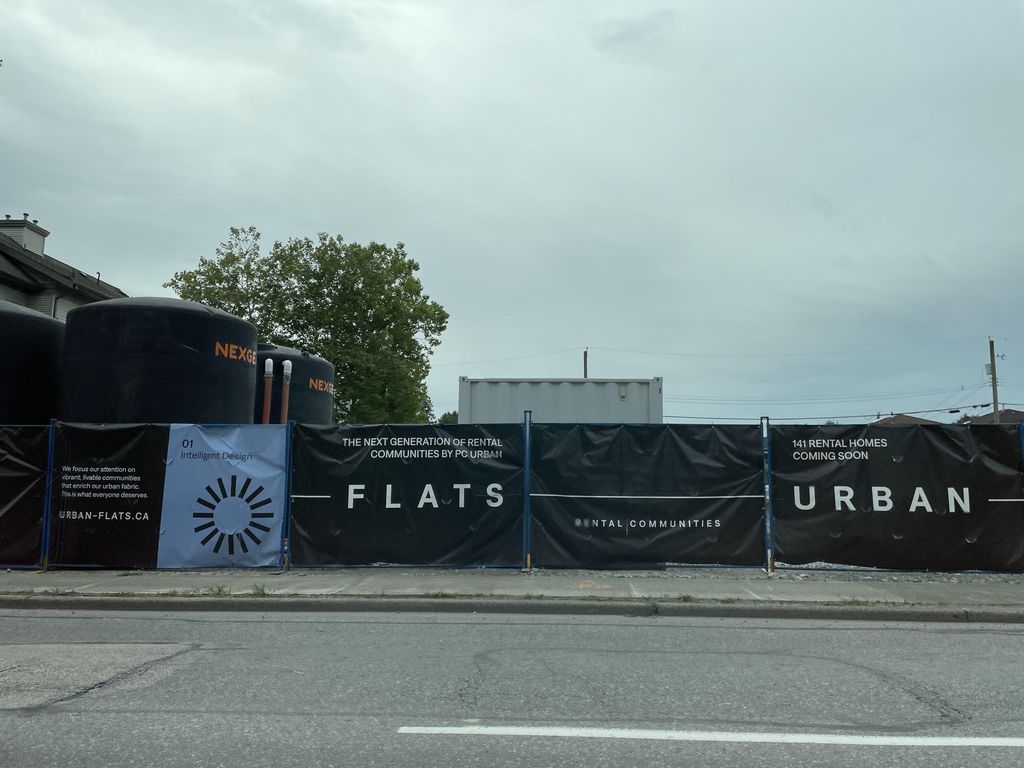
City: vancouver